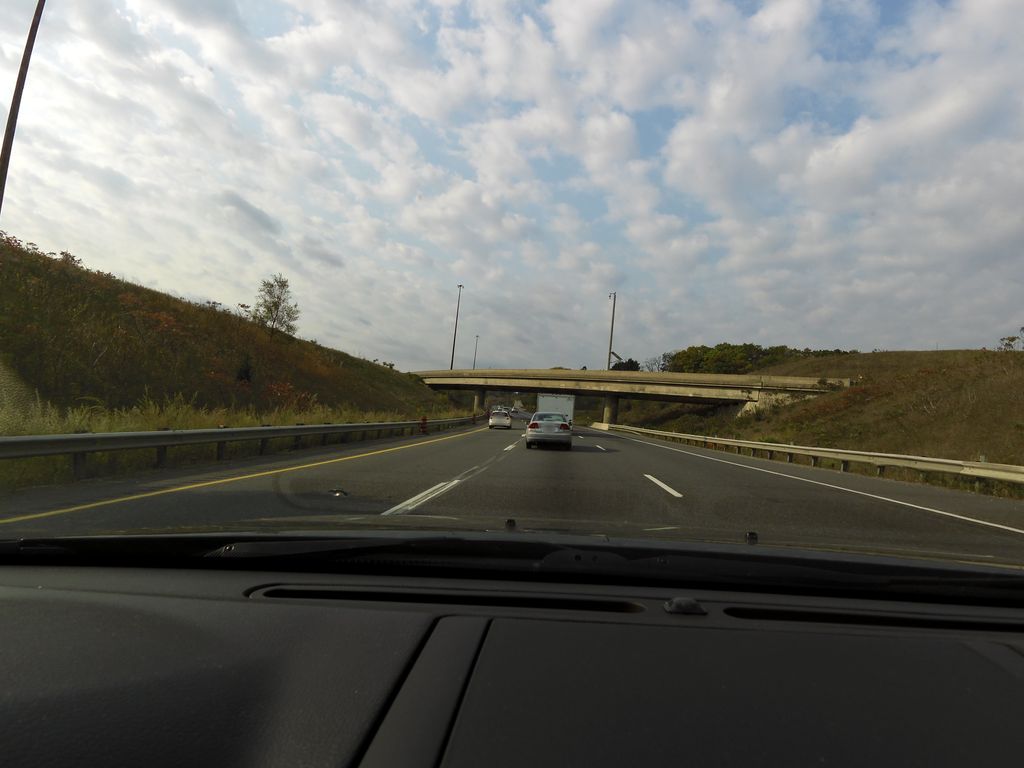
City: hamilton